Question: I need help with resolving this very common Eclipse error.
: I am working on an android project with Eclipse(juno) ADT on Ubuntu 14.10 and everything was fine till I decided to work with websockets in the code, for which I included json-org.jar and WebSocket.jar, downloaded from the <URL>.
:
I now get the "Archive for required library: cannot be read or is not a valid ZIP file" error for both these JARs.
I've spent countless hours trying to fix this build issue. So far, I've done the following:
- - - - - - - - -
So far, everything I've looked up and tried has failed. I have referred to the following related questions:
- <URL>
Here's a screenshot of what the project build looks like:

Can someone please help me fix this! I really need help with this one.
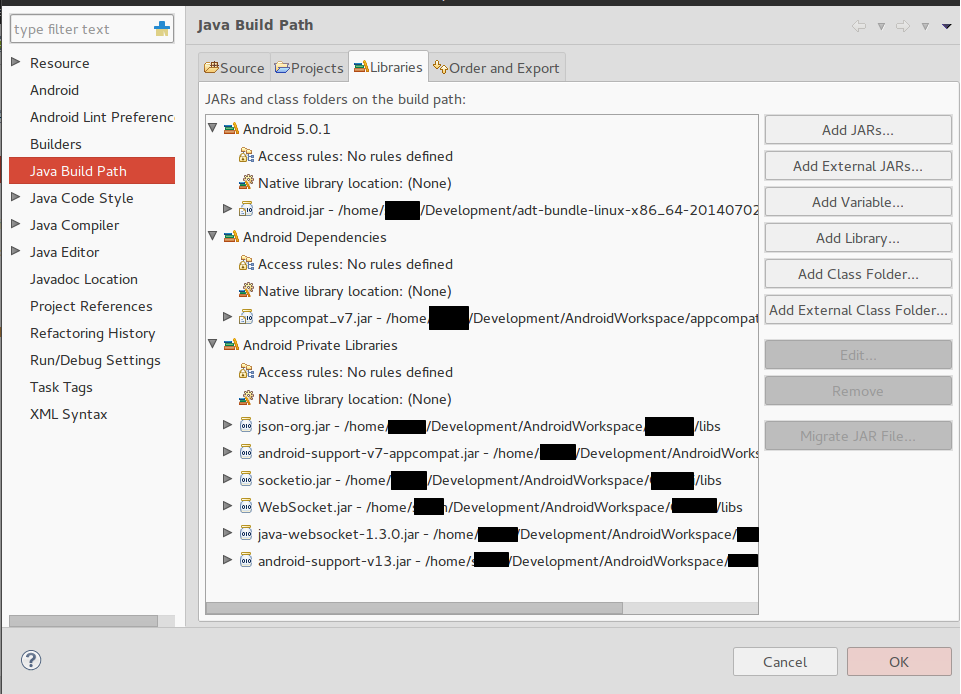
Answer: I have now fixed the issue.
I think there was a duplication conflict between some of the JARs included in the project. Eliminating WebSocket.jar, json-org.jar and java-websocket-1.3.0.jar resolved the build issue and the code didn't really need these JAR dependencies anyways.